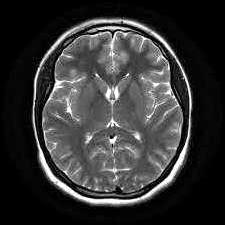
Label: notumor